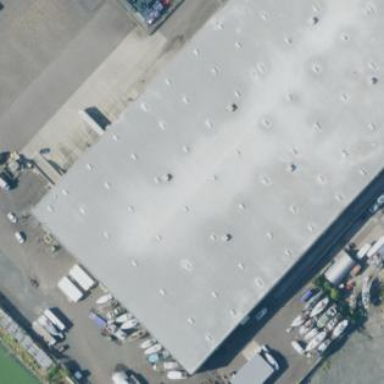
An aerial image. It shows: Industrial building.